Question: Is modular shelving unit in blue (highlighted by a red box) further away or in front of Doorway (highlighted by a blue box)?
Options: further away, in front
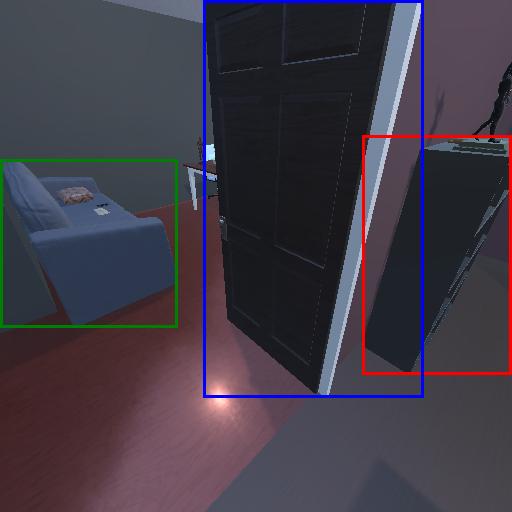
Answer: further away